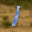
Label: 1